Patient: sex F, age 51
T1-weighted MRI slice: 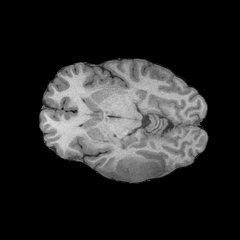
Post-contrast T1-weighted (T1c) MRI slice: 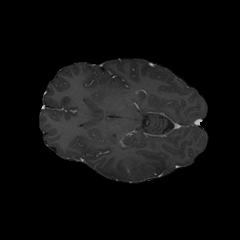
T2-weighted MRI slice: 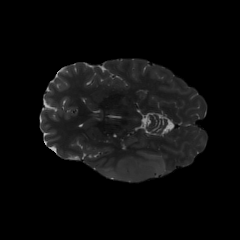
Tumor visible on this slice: yes
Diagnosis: Astrocytoma, IDH-wildtype
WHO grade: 3